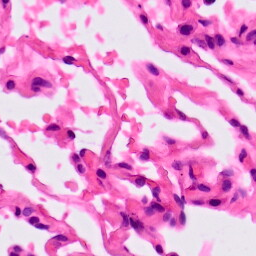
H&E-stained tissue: Lung